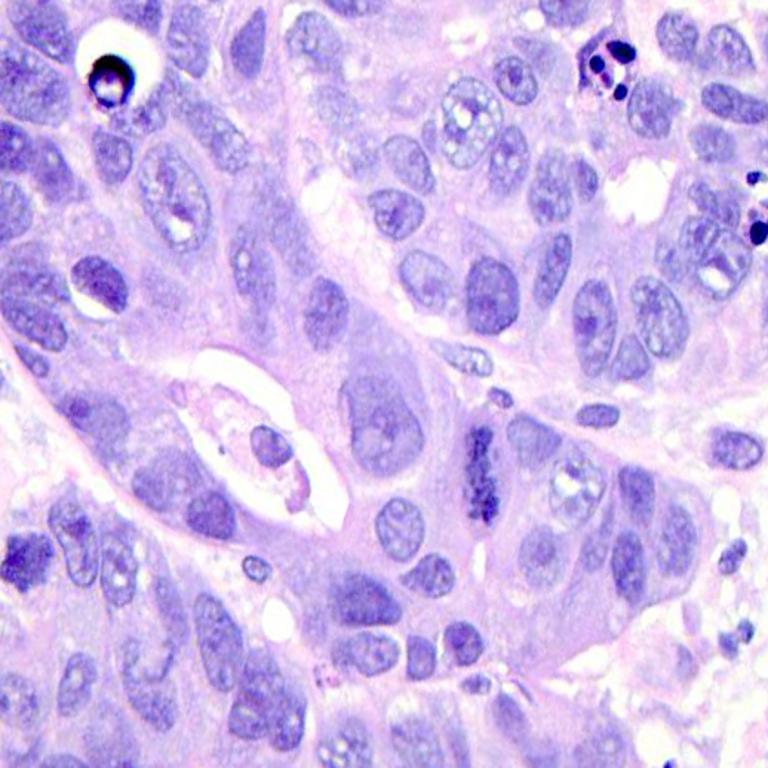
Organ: colon
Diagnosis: adenocarcinomas